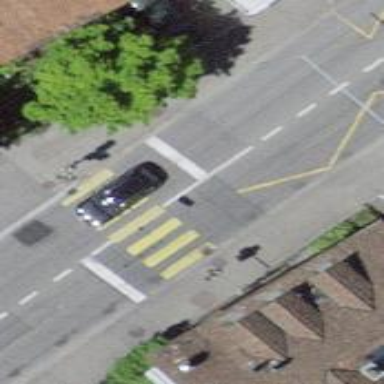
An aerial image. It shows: Crossing with traffic signals.